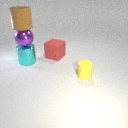
large purple metal sphere above large cyan metal cylinder